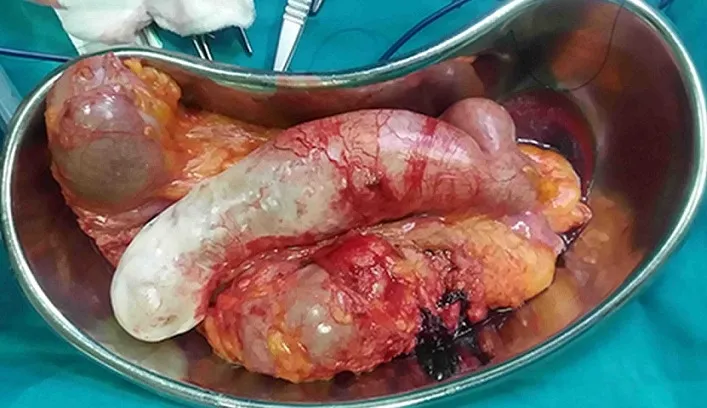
Surgical specimen.
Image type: medical_photograph (other_medical_photograph)